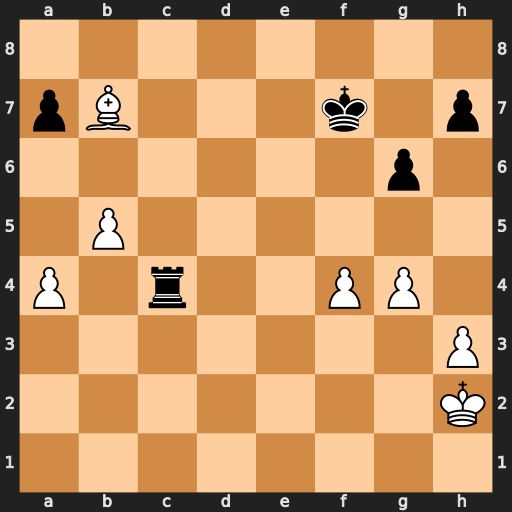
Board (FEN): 8/pB3k1p/6p1/1P6/P1r2PP1/7P/7K/8
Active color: w
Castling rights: -
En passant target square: -
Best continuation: Bd5+ Ke7 Bxc4